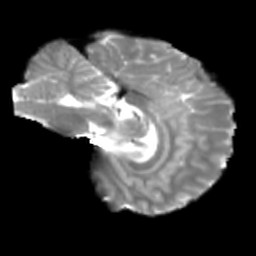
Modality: T2w
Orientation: sagittal
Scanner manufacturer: siemens
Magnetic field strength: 3 T
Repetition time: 4 s
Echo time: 0.0594 s